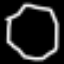
Label: octagon